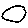
Label: circle